Field crop: tomato
Growth stage: 1
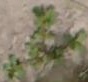
Species: portulaca